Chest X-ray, PA view. Patient: 21 years old, sex M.
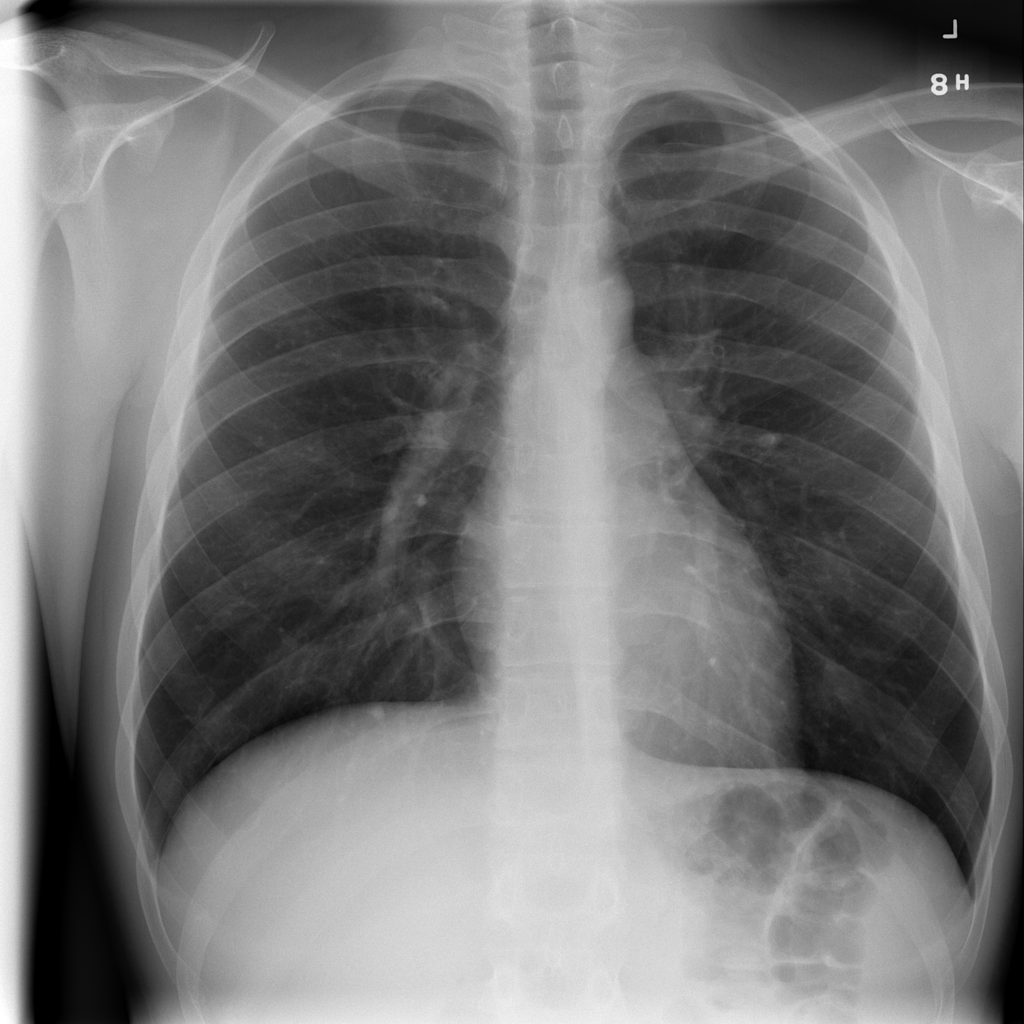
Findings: No Finding